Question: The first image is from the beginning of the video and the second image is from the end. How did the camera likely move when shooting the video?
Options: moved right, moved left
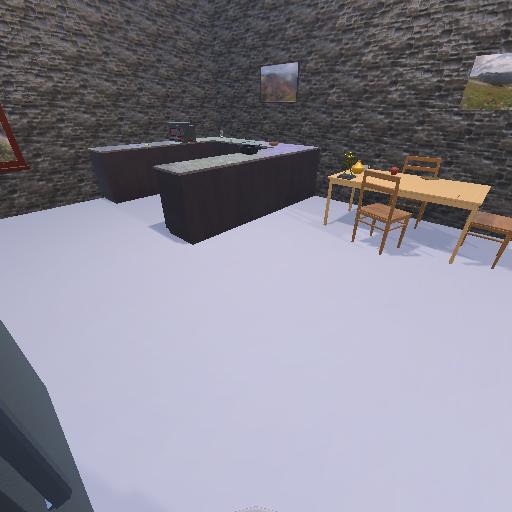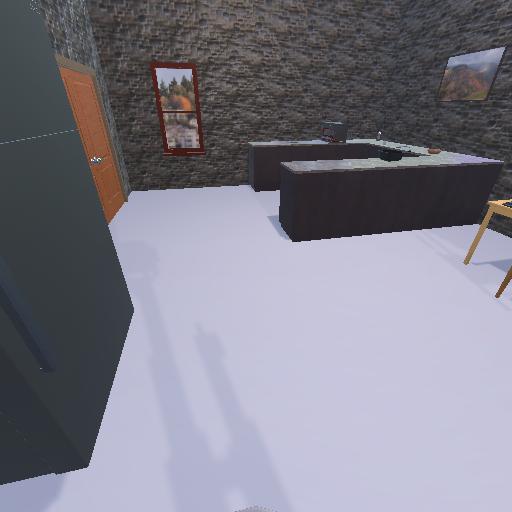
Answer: moved right